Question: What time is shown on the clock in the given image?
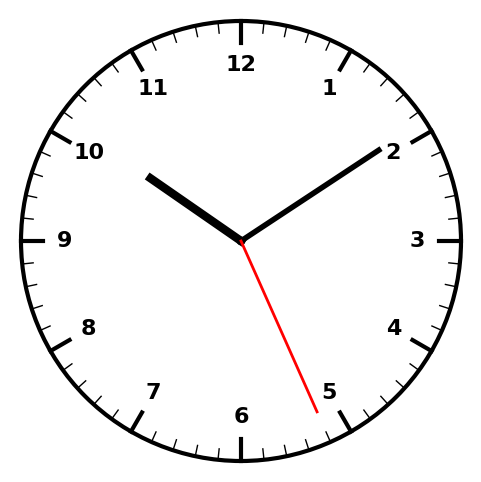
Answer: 10:09:26